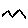
Label: zigzag